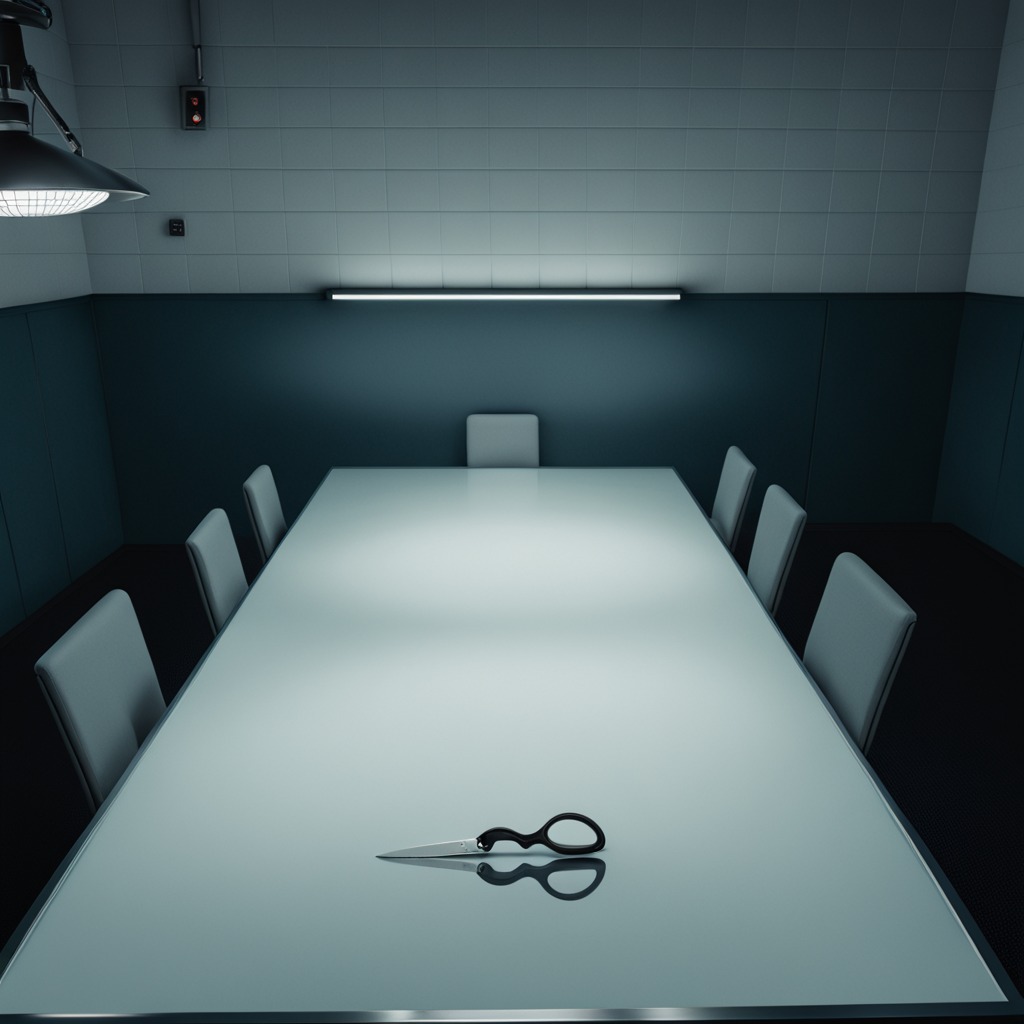
A scissor is lying on the table.